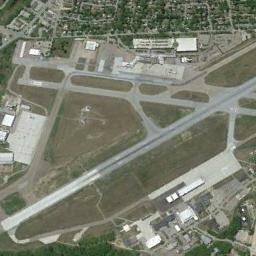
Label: airport